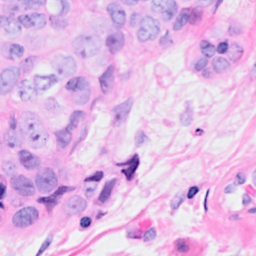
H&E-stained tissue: Breast